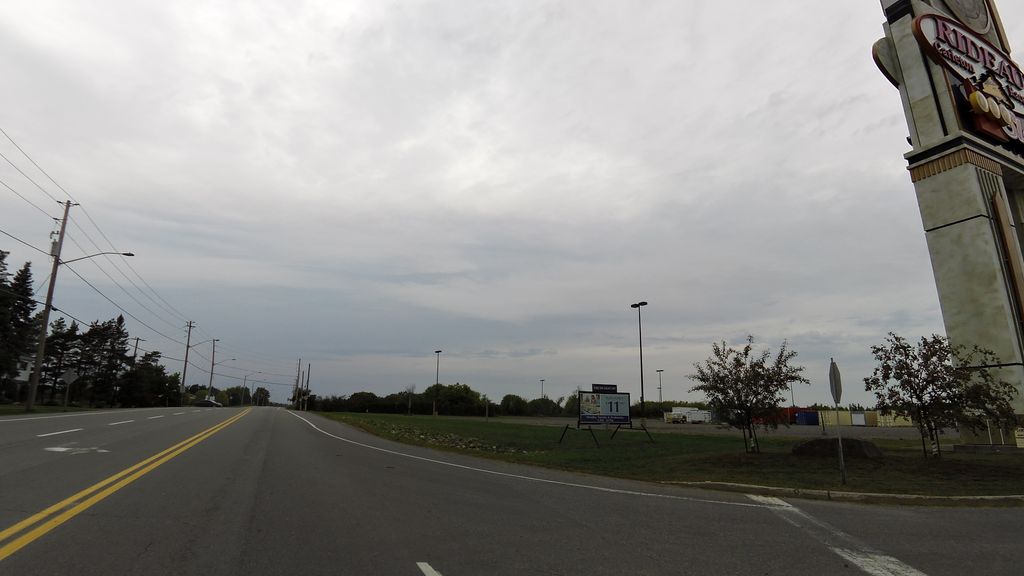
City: ottawa-gatineau